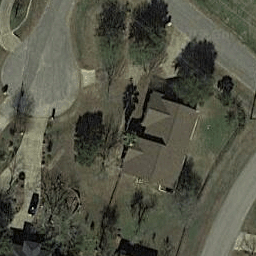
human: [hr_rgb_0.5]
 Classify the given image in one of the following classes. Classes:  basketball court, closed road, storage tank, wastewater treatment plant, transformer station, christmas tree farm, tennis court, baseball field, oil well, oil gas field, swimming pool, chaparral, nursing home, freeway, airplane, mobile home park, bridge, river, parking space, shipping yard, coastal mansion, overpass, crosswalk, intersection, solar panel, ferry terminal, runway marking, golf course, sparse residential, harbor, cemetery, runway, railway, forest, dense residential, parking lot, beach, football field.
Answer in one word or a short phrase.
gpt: sparse residential